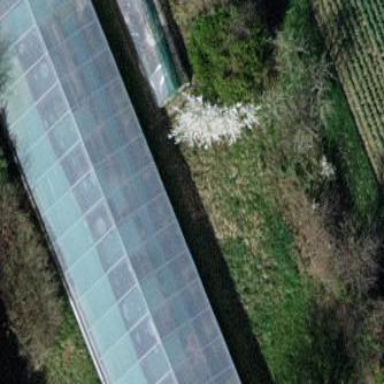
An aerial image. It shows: Greenhouse.